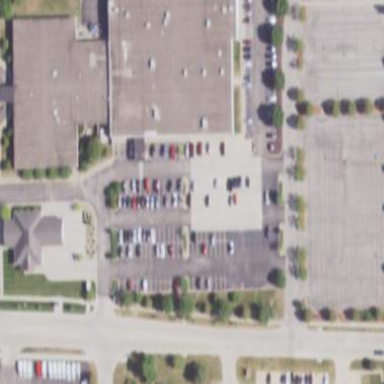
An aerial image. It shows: Clinic building offering healthcare services.